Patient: sex M, age 94
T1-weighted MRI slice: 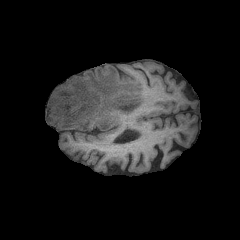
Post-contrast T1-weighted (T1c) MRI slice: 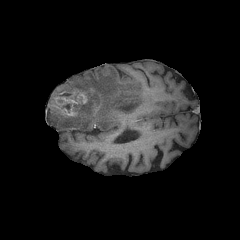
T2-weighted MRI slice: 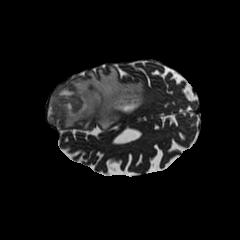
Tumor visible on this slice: yes
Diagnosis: Glioblastoma, IDH-wildtype
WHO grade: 4